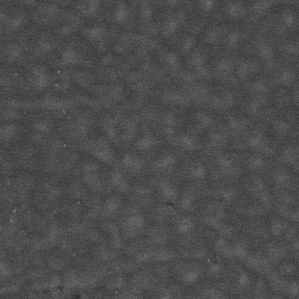
Label: frost